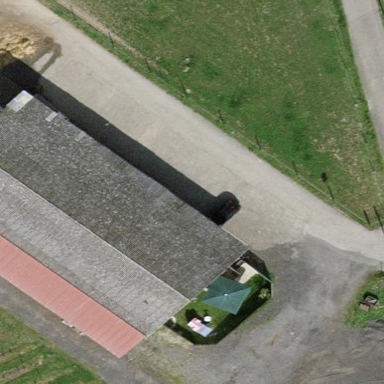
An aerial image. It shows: Farmyard area.